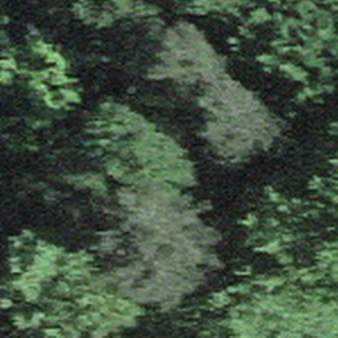
Label: other